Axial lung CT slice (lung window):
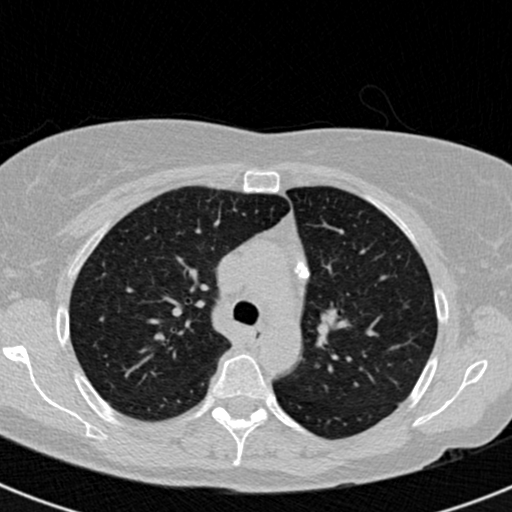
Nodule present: no